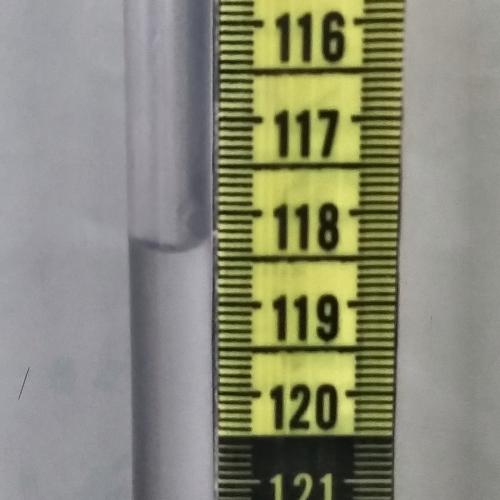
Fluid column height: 118.4 cm